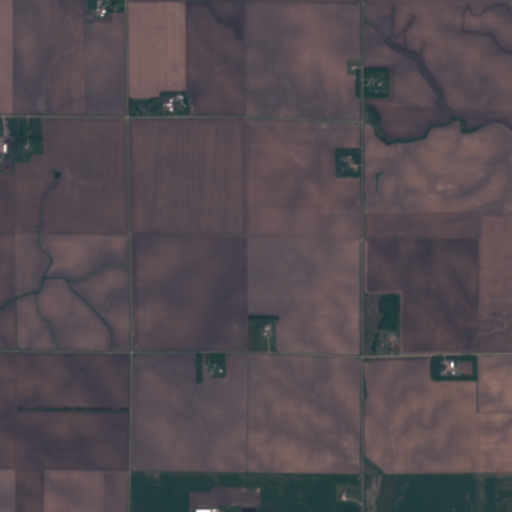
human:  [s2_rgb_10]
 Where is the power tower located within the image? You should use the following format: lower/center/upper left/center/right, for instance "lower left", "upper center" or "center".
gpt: The power tower is located in the right of the image.
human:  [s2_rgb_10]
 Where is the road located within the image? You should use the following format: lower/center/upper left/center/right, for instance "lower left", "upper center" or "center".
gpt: There is no road in the image.